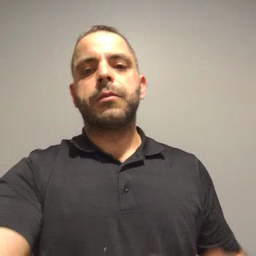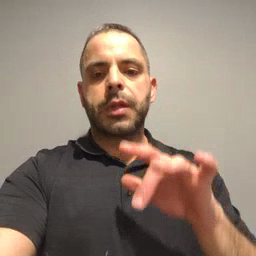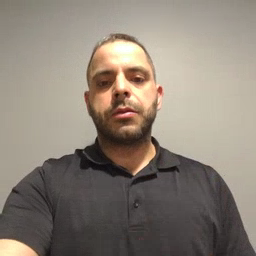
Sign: touch